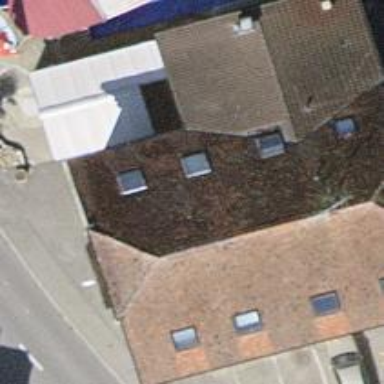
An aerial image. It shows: Restaurant.